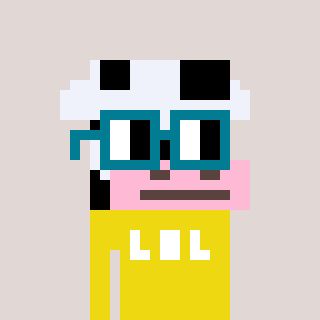
a pixel art character with square dark green glasses, a cow-shaped head and a yellow-colored body on a warm background